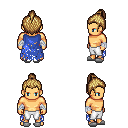
a pixel art fantasy rpg character, male body template, human, tanned skin, blue tattered cape, white pants, blonde short topknot hairstyle, white cloth bandages, white slippers, four views (front, back, left, right), 2x2 character sprite sheet, small pixel art, hard edges, no anti-aliasing